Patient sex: F
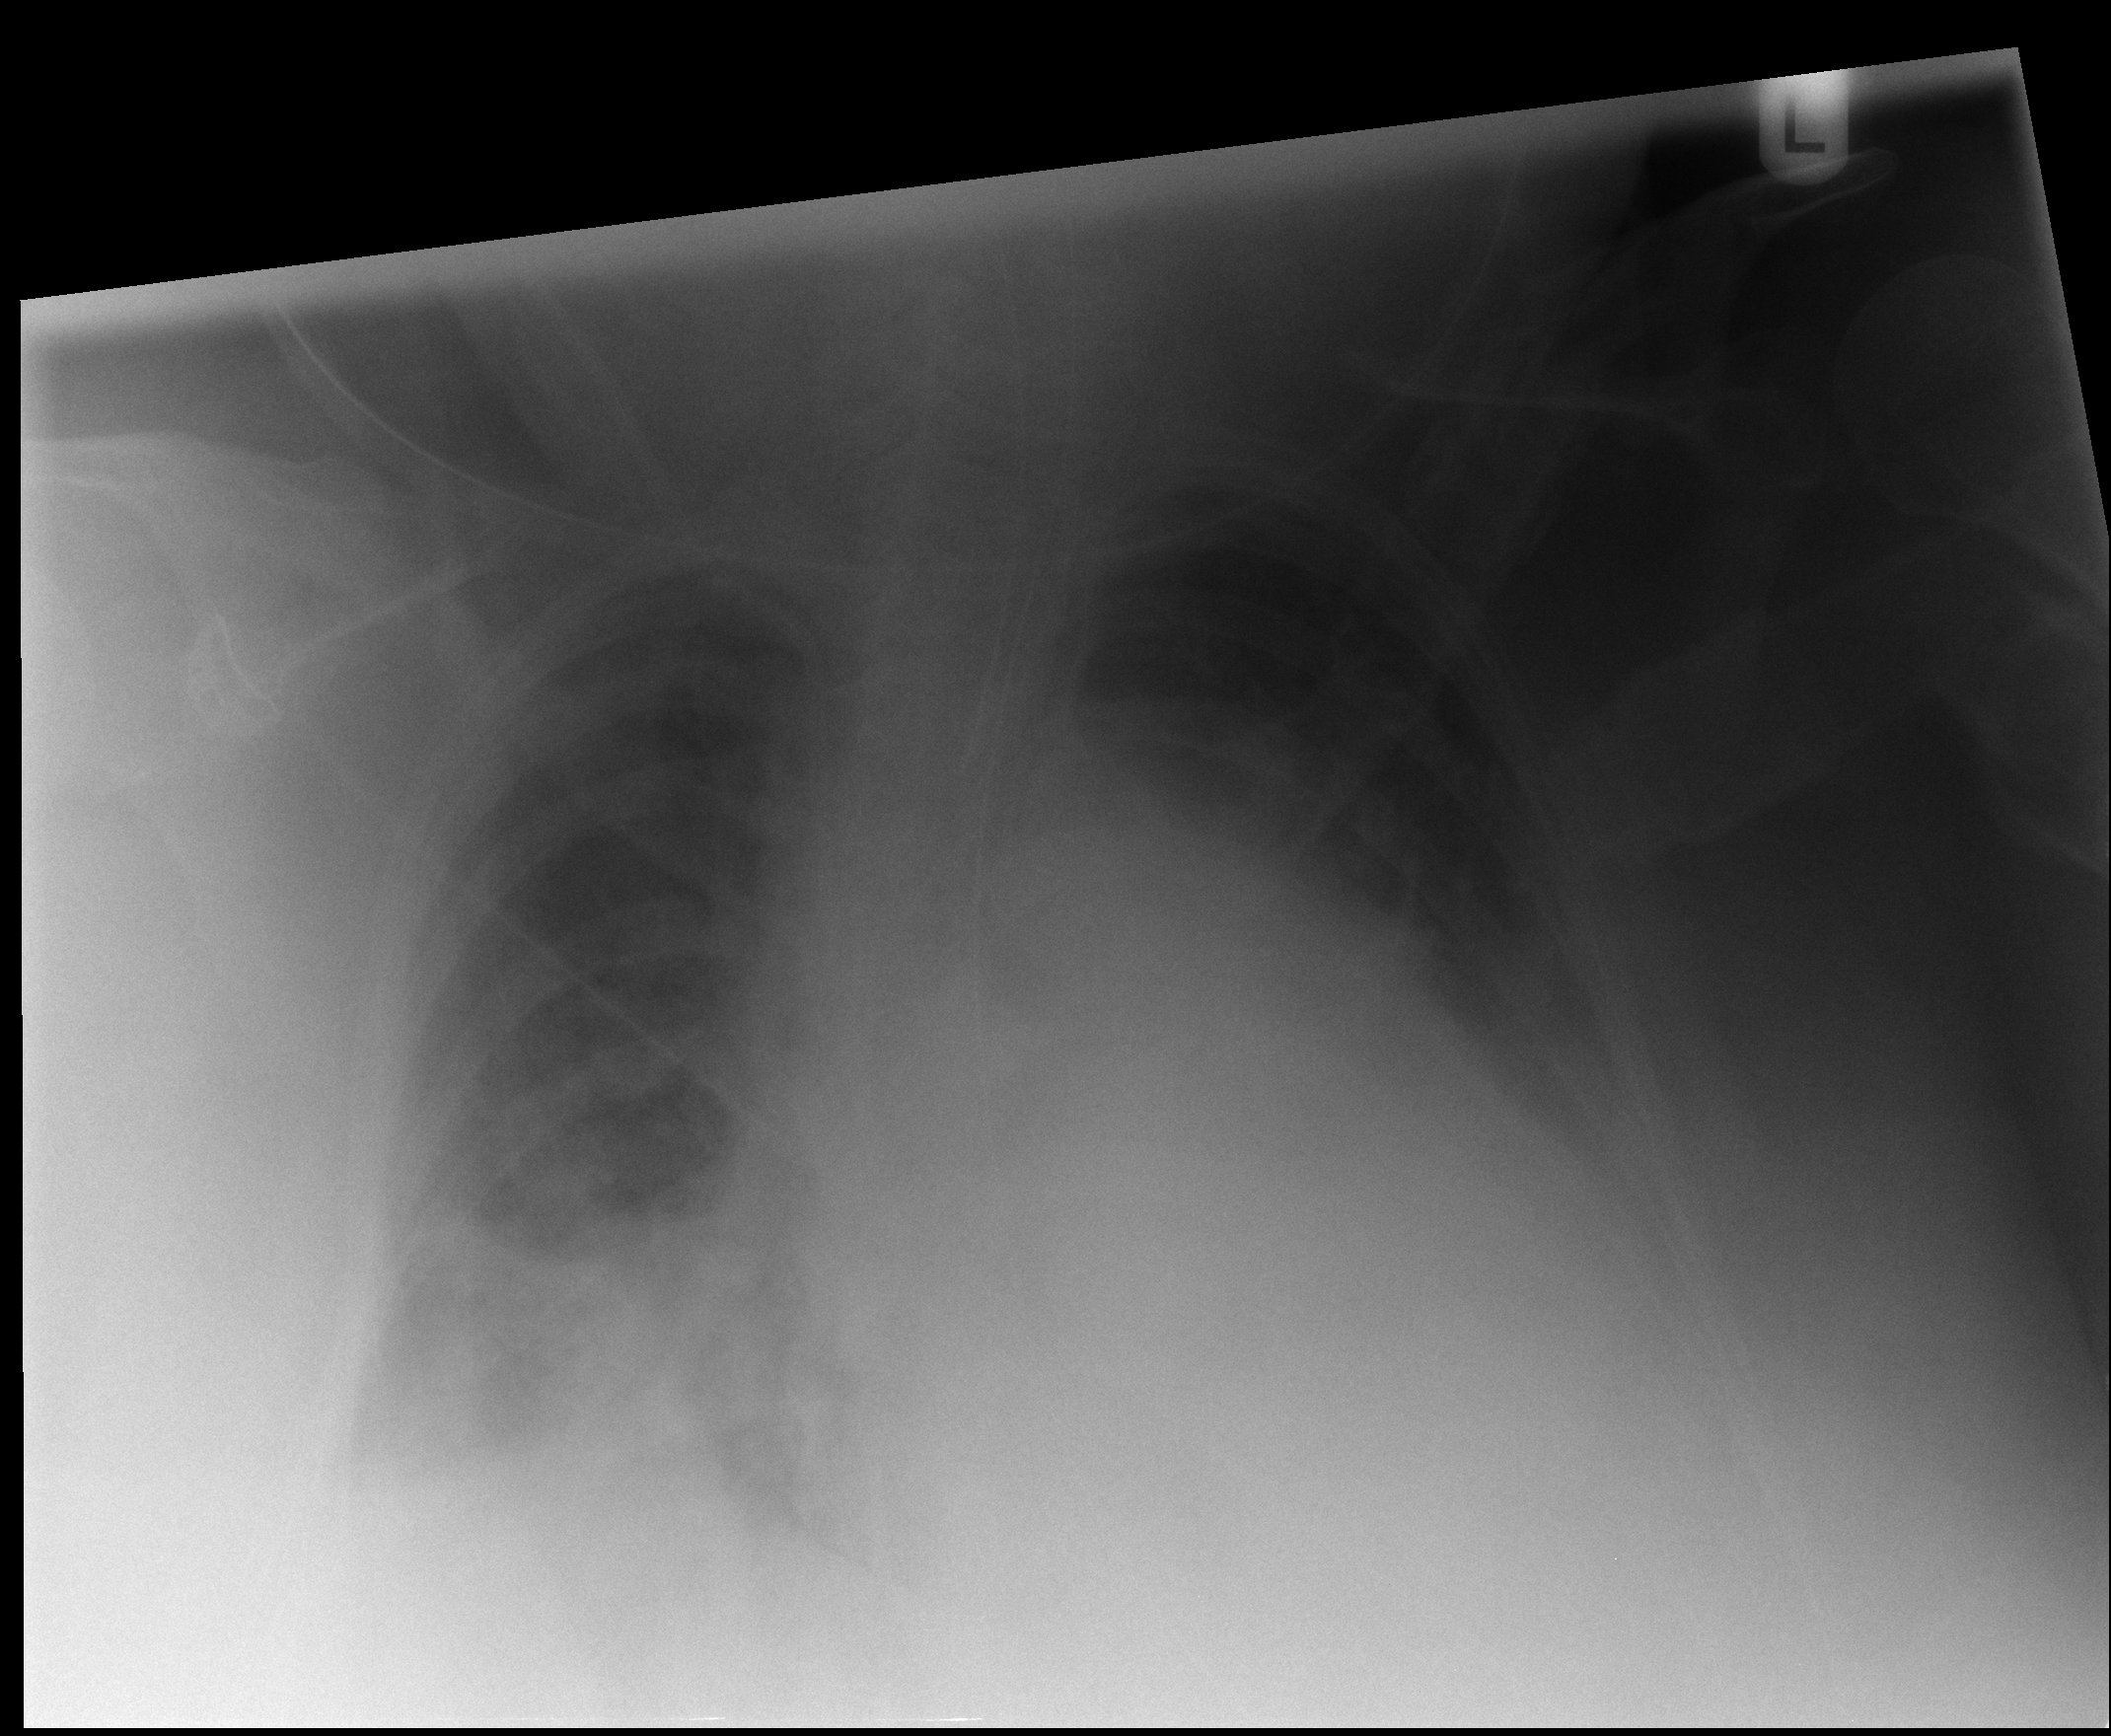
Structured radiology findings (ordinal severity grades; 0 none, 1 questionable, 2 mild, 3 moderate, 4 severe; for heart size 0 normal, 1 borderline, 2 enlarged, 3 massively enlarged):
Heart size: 2
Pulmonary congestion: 2
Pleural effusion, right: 2
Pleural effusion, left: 2
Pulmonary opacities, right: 3
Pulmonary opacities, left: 0
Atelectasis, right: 3
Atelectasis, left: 2